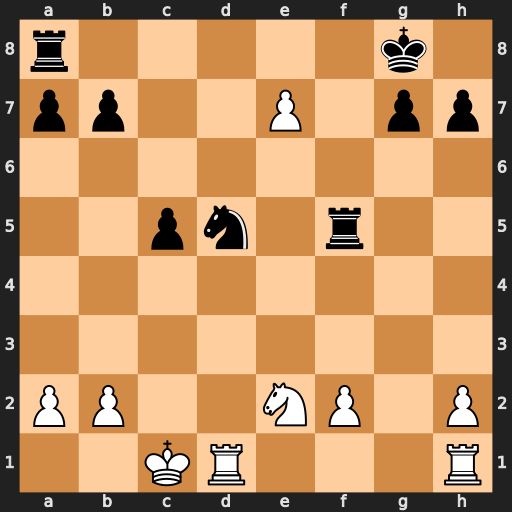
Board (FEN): r5k1/pp2P1pp/8/2pn1r2/8/8/PP2NP1P/2KR3R
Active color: w
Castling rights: -
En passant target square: -
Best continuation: Ng3 Re5 f4